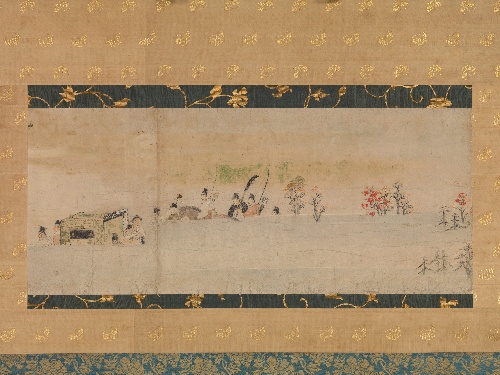
Title: 住吉物語絵巻　詞書断簡|The Tale of Sumiyoshi
Date: late 13th century
Object type: Hanging scrolls
Classification: Paintings
Medium: a) Painting section from a handscroll mounted as a hanging scroll; ink and color on paper
b) Calligraphy from handscroll section mounted as a hanging scroll; ink on paper
Culture: Japan
Period: Kamakura period (1185–1333)
Dimensions: Image (a): 11 3/4 × 28 1/16 in. (29.8 × 71.3 cm)
Overall with mounting (a): 47 13/16 × 33 7/16 in. (121.5 × 85 cm)
Overall with knobs (a): 47 13/16 × 35 9/16 in. (121.5 × 90.3 cm)
Image (b): 11 15/16 × 3 1/4 in. (30.3 × 8.2 cm)
Overall with mounting (b): 49 7/16 × 10 7/16 in. (125.5 × 26.5 cm)
Overall with knobs (b): 49 7/16 × 35 9/16 in. (125.5 × 90.3 cm)
Department: Asian Art
Credit line: Mary Griggs Burke Collection, Gift of the Mary and Jackson Burke Foundation, 2015
Accession year: 2015
Repository: Metropolitan Museum of Art, New York, NY
Tags: Horses|Men